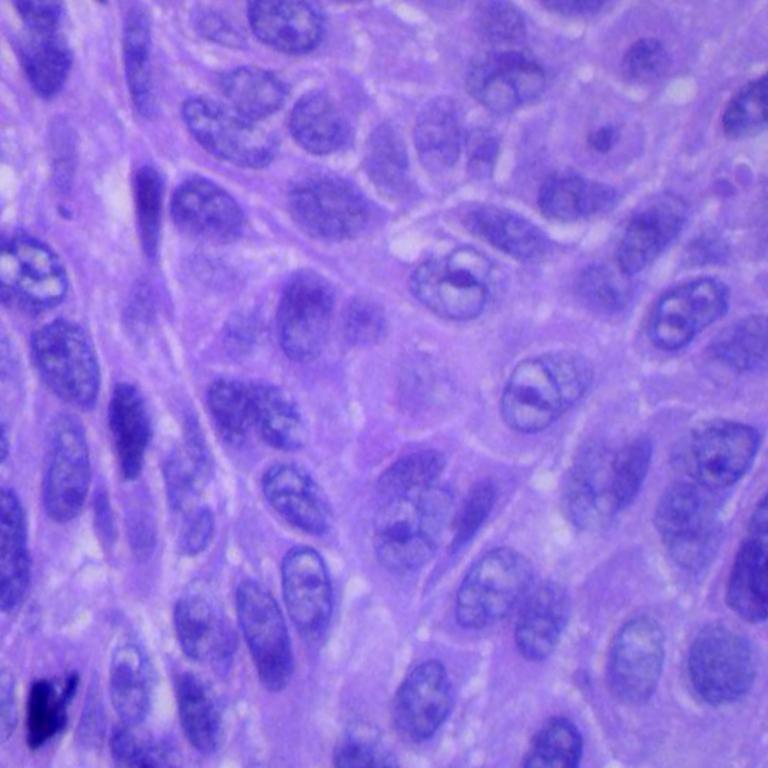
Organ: lung
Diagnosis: squamous carcinomas